Aerial crown-view tile of a tropical tree (Barro Colorado Island, Panama), acquired 20250616:
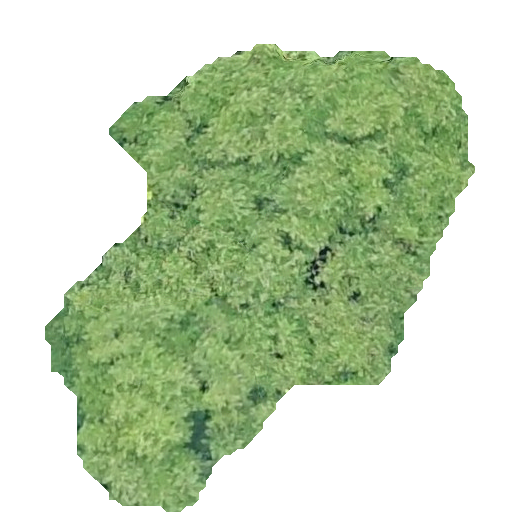
Species: Hymenaea courbaril
GBIF accepted scientific name: Hymenaea courbaril
Crown area: 181.706 m²